Field crop: tomato
Growth stage: 2
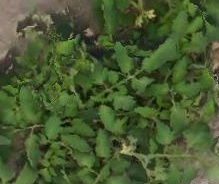
Species: tomato